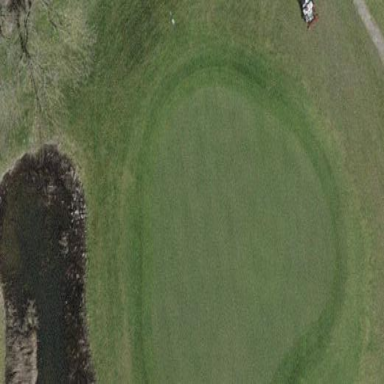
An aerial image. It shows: Picturesque green golfing area with grass land use.